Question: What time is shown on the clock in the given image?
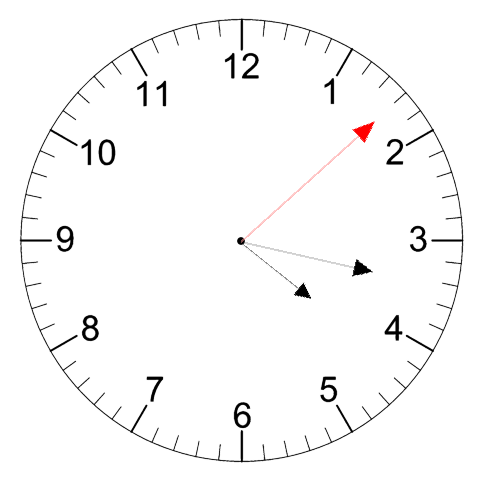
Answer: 04:17:08